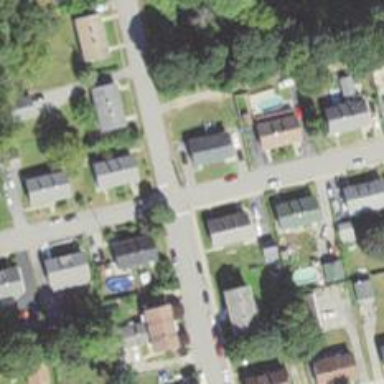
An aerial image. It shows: Residential driveway serving as service road.